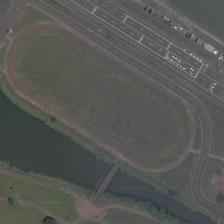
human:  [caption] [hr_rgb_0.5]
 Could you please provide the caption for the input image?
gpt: a playground is between a river and a road .

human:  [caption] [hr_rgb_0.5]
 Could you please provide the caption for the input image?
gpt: a large rectangular court is surrounded by a curved road .

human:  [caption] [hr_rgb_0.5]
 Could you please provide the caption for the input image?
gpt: large playground next to a road is near a river with two bridges .

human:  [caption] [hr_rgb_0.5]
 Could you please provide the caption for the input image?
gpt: the football field is close to a river and it is slightly old .

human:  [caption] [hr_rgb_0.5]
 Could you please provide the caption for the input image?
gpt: a large playground is next to a river .